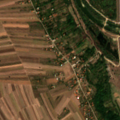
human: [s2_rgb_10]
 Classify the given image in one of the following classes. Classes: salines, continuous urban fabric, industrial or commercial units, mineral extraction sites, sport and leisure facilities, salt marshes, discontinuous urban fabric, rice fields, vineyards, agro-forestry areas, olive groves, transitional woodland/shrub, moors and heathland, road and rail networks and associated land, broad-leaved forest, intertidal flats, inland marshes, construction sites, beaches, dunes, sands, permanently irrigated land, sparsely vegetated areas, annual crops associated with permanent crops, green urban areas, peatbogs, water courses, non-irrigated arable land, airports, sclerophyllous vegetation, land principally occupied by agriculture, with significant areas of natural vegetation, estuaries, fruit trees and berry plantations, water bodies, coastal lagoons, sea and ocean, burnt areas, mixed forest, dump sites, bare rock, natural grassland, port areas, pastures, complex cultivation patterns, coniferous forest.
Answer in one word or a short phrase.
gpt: non-irrigated arable land, complex cultivation patterns, land principally occupied by agriculture, with significant areas of natural vegetation, inland marshes, water courses